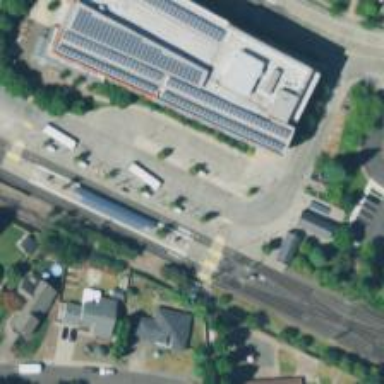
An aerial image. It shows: Railway crossing.